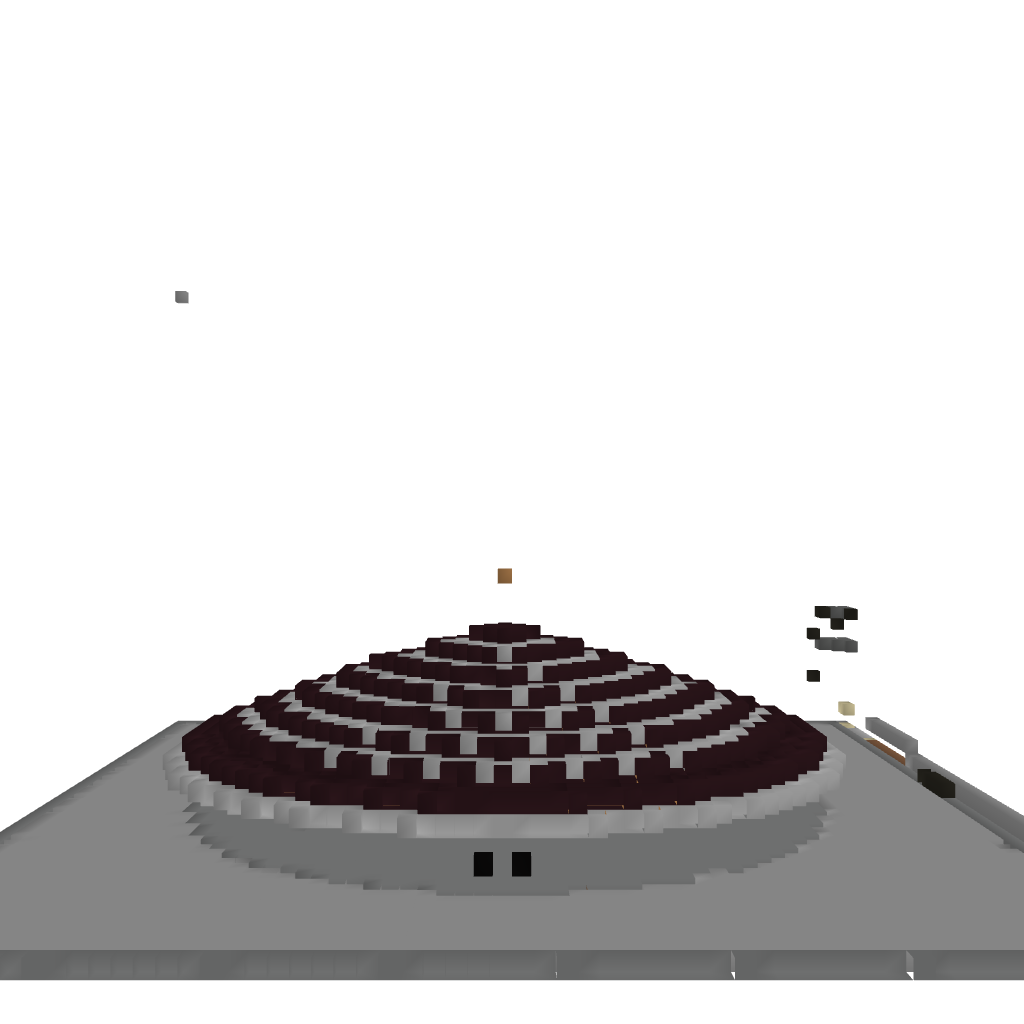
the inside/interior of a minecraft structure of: Simple Maze